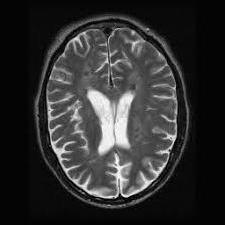
Label: notumor